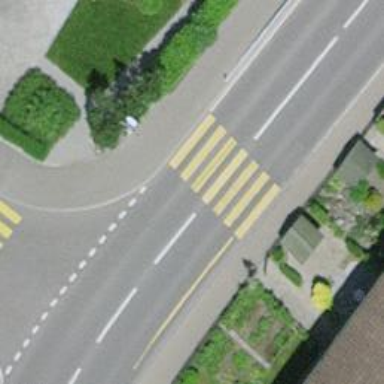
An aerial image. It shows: Uncontrolled zebra crossing on the road.